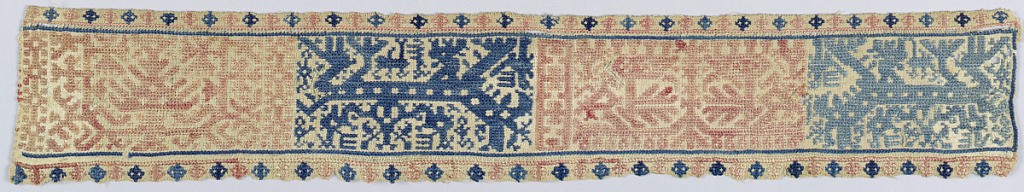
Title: Border
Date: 16th century
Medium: linen, silk Technique: embroidered
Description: Section of a border in dark blue, light blue and rose in a design of three oblong frames with highly stylized animals and birds. Fourth frame shows a fountain or stylized tree. Minute geometric designs in narrow edge border.